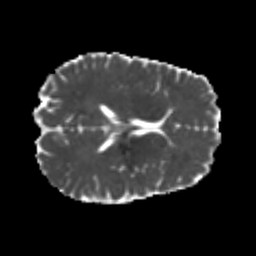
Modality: MD
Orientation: axial
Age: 22
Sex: male
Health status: healthy
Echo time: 0.074 s